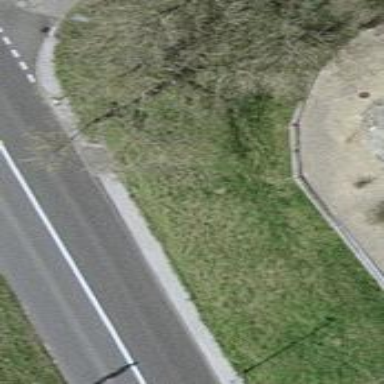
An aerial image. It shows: Wayside cross with historic significance.